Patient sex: M
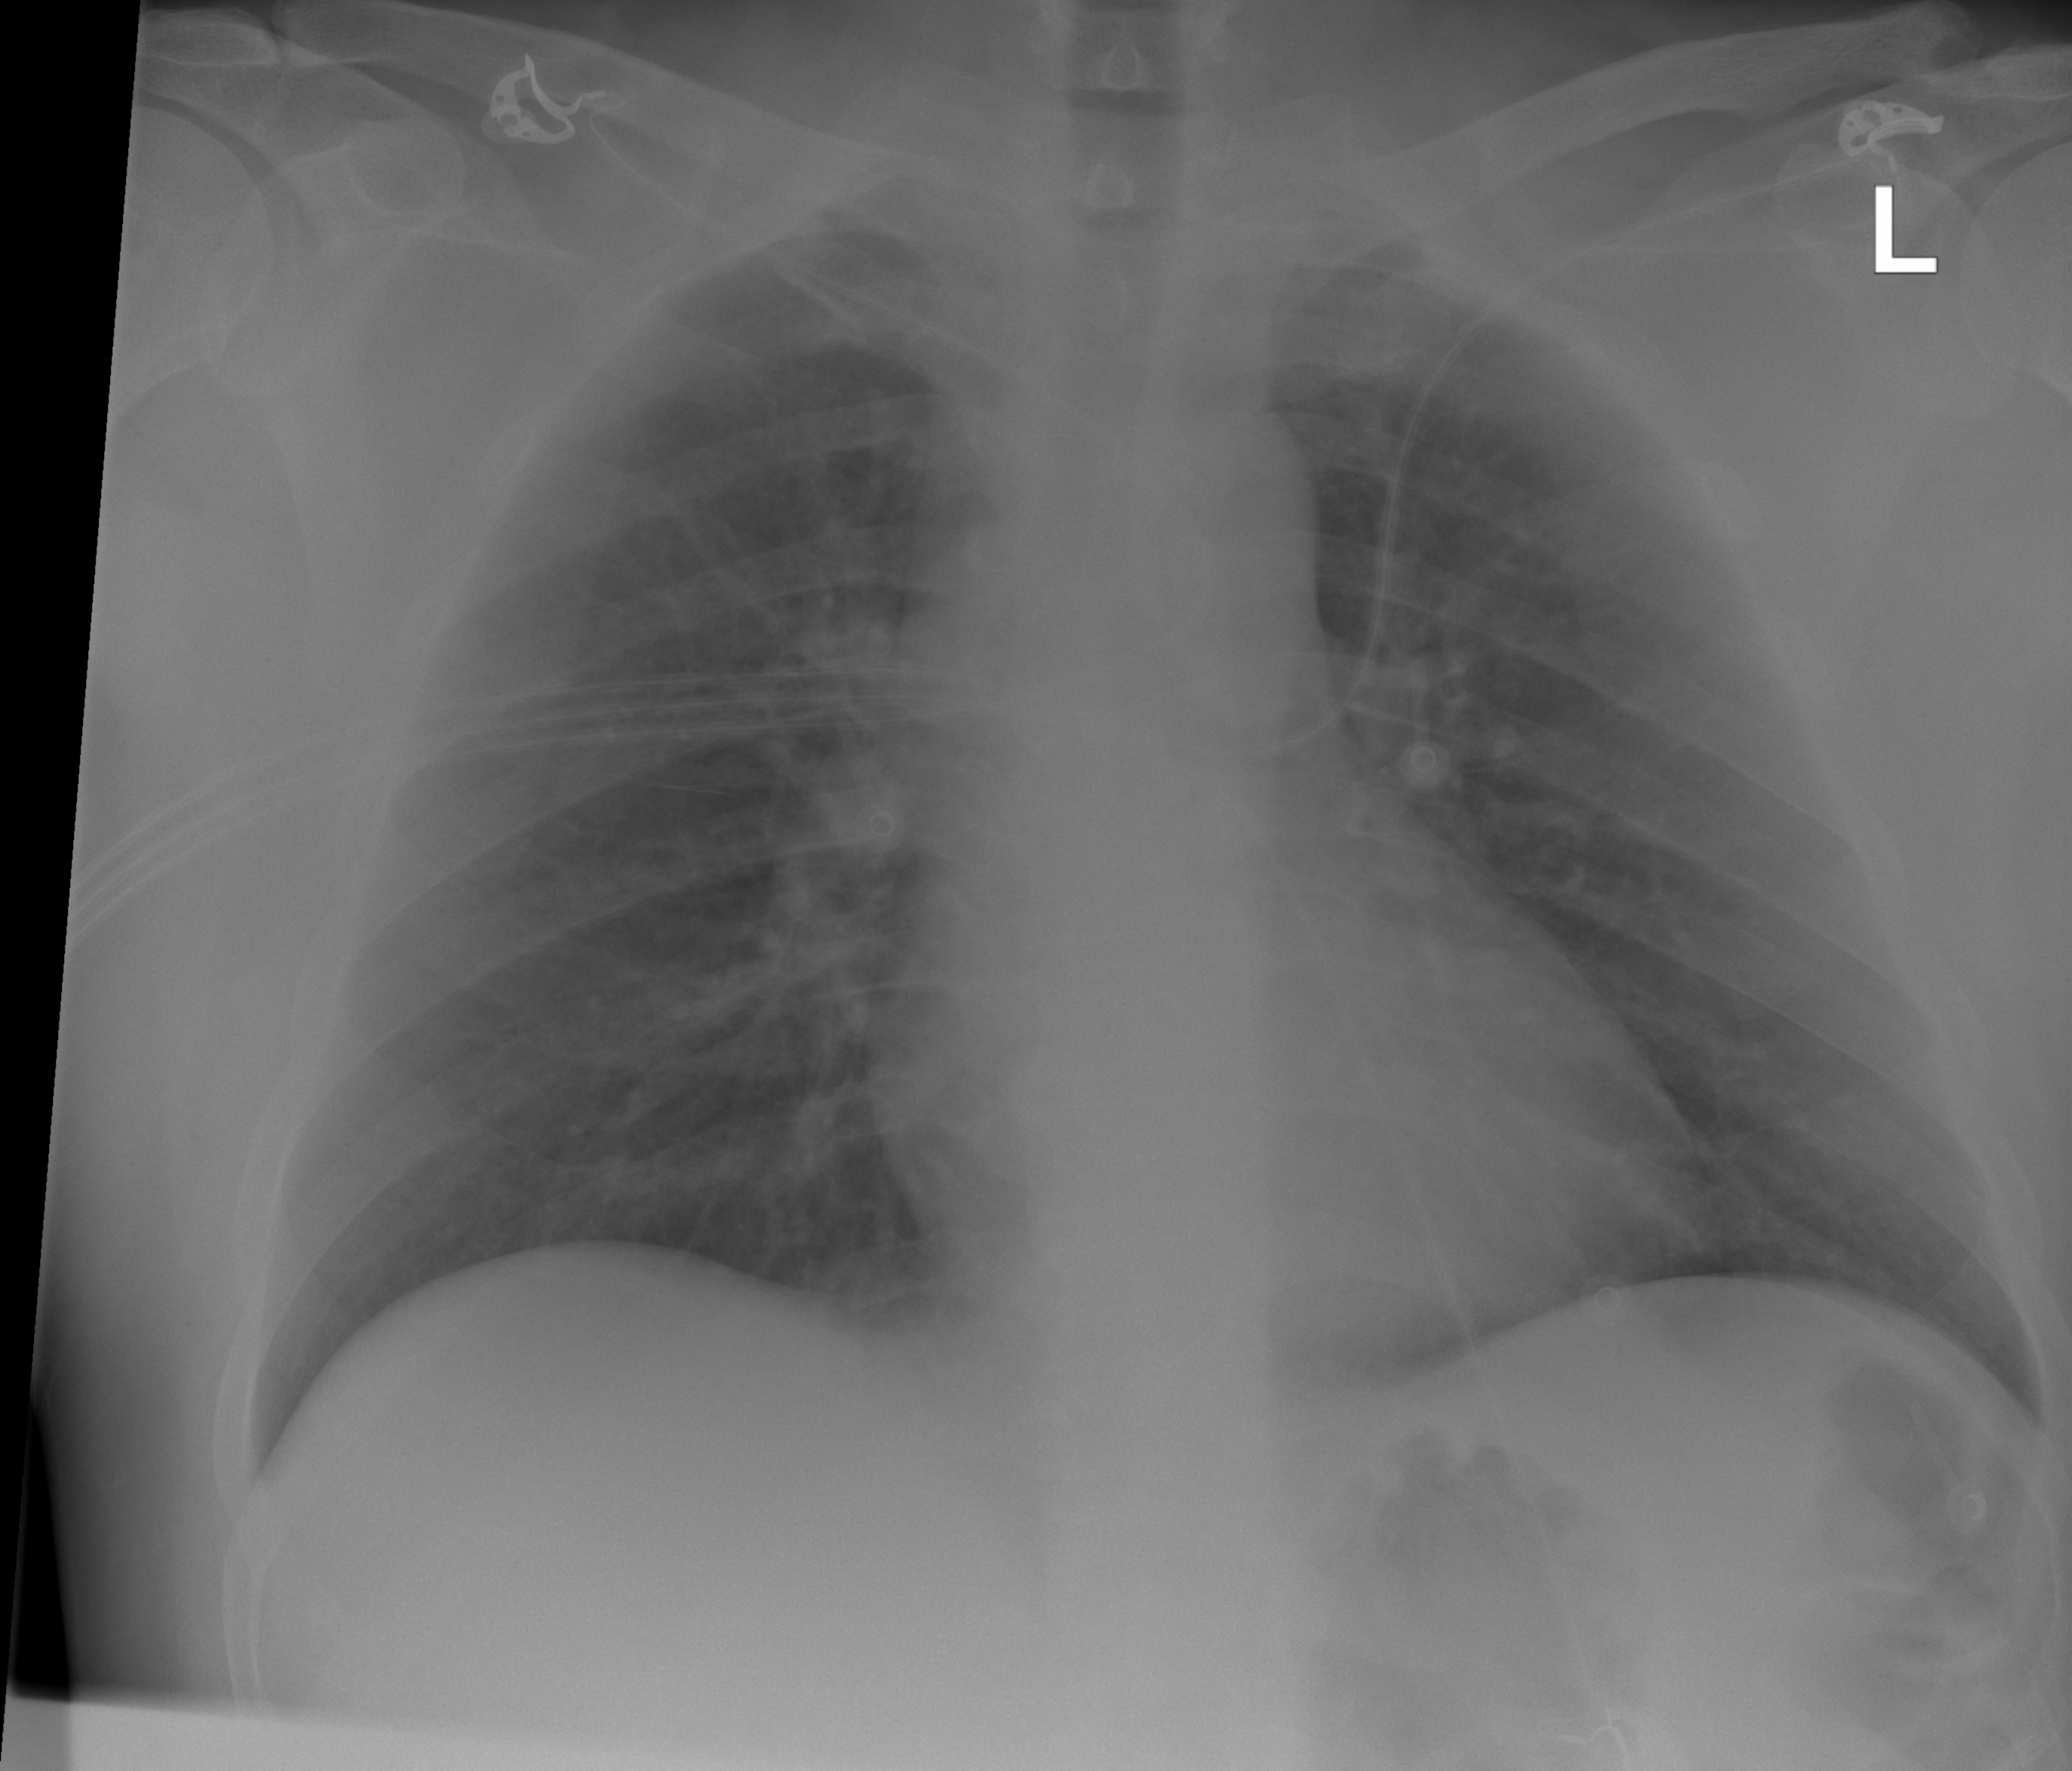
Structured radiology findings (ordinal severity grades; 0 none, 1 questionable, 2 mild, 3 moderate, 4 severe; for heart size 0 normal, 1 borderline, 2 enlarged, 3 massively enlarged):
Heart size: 0
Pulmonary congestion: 1
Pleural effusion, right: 0
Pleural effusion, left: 0
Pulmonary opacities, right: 0
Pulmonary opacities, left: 0
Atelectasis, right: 0
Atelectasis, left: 0